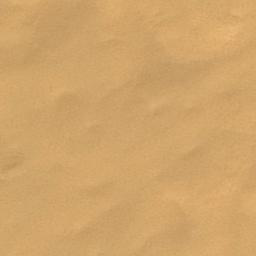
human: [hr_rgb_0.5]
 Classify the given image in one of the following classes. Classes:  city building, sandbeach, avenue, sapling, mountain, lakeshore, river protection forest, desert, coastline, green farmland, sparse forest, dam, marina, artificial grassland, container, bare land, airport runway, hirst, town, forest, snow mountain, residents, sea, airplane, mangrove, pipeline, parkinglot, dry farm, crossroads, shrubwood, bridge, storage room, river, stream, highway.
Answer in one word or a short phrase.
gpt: desert